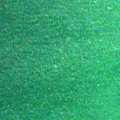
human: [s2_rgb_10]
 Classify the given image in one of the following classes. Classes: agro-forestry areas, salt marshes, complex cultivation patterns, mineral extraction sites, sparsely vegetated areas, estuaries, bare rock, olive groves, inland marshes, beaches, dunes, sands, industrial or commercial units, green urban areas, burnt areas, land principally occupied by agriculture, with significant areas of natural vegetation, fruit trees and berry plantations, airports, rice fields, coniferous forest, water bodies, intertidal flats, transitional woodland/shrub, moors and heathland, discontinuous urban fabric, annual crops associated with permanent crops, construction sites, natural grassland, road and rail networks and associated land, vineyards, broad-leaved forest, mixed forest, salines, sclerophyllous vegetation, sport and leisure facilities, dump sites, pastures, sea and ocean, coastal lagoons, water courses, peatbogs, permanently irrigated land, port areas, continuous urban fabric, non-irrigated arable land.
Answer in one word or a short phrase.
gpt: sea and ocean